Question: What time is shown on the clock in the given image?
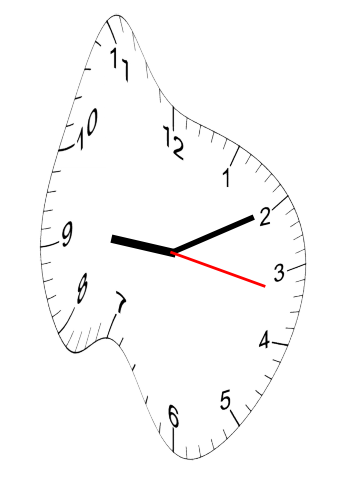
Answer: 09:10:17